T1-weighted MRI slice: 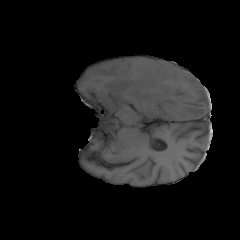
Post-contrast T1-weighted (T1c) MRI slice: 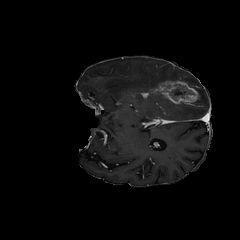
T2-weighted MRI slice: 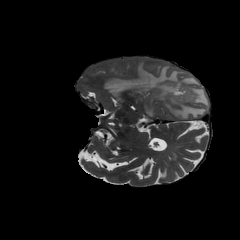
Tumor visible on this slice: yes